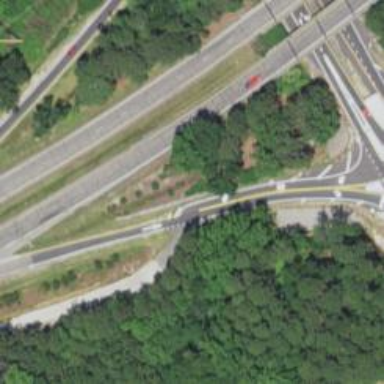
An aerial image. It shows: This image shows trunk highway that functions as expressway.